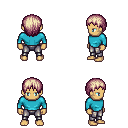
a pixel art fantasy rpg character, male body template, human, tanned skin, teal long-sleeve shirt, metal pants, white blonde plain hairstyle, four views (front, back, left, right), 2x2 character sprite sheet, small pixel art, hard edges, no anti-aliasing